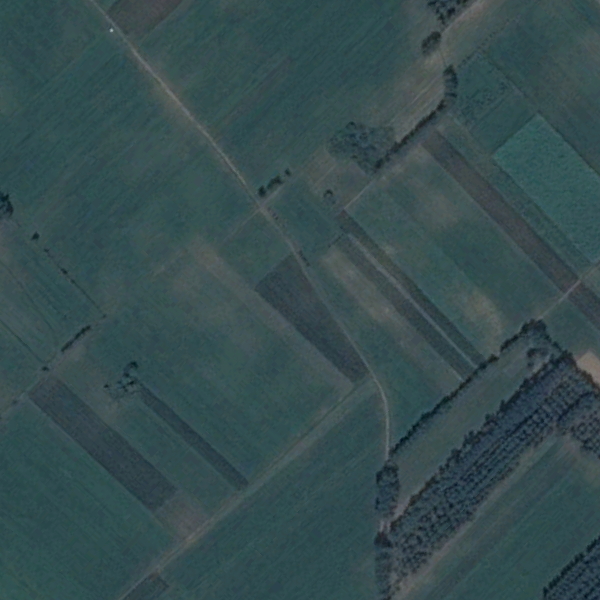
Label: Farmland